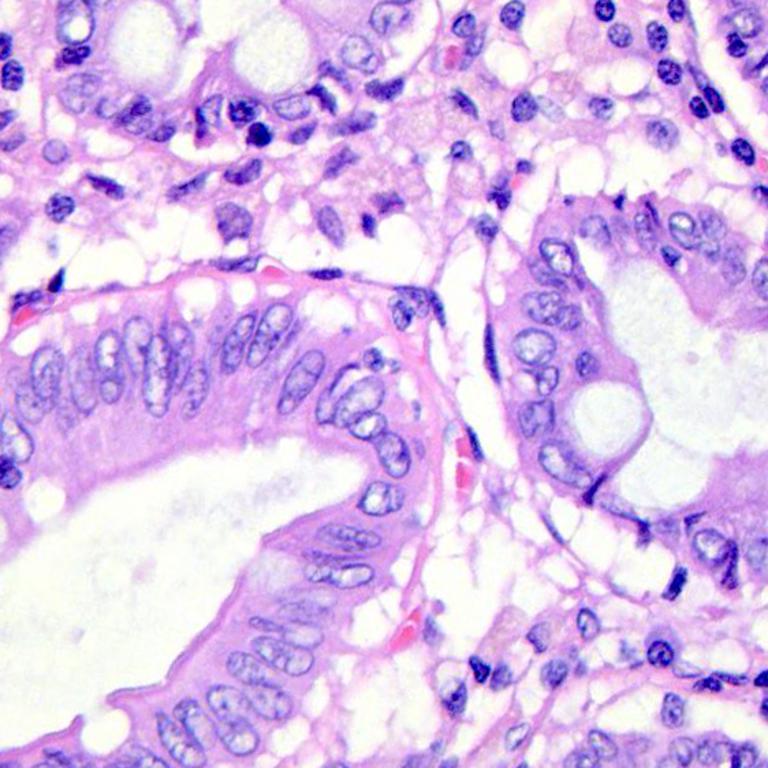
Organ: colon
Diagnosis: benign